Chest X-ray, PA view. Patient: 66 years old, sex M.
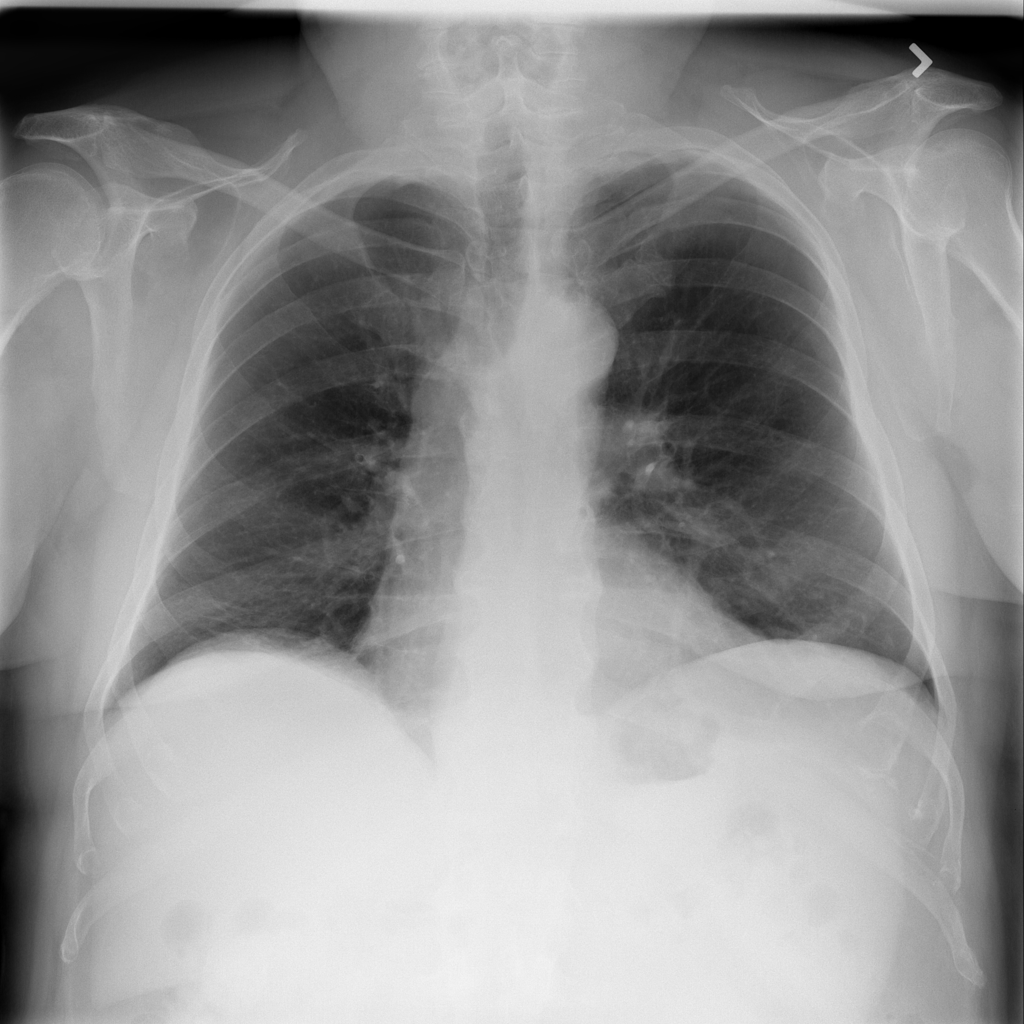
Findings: Atelectasis, Infiltration